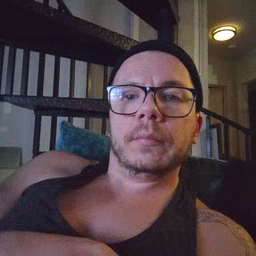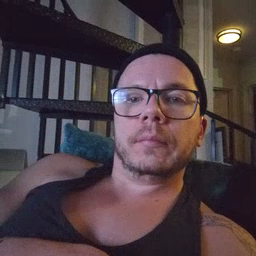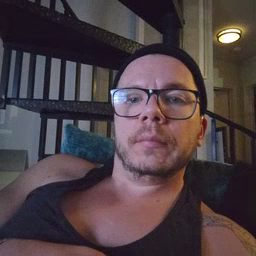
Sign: because